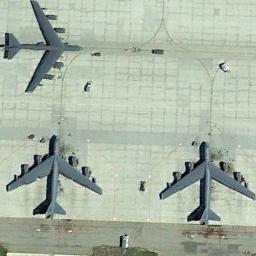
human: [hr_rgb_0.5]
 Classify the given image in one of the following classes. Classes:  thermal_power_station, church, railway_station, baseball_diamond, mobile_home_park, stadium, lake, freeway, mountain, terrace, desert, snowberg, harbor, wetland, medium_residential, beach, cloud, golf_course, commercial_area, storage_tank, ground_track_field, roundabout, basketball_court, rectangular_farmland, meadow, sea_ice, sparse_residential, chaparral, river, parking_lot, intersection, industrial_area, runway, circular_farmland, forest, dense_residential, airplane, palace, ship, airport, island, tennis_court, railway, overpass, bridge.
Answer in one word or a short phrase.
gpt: airplane